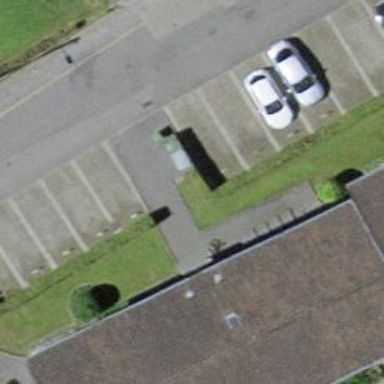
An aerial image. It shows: Street-side parking area.